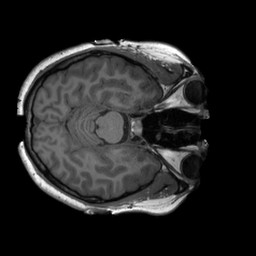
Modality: T1w
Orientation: axial
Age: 22
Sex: female
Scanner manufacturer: siemens
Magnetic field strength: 3 T
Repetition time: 2.3 s
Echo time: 0.00232 s